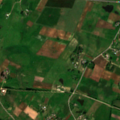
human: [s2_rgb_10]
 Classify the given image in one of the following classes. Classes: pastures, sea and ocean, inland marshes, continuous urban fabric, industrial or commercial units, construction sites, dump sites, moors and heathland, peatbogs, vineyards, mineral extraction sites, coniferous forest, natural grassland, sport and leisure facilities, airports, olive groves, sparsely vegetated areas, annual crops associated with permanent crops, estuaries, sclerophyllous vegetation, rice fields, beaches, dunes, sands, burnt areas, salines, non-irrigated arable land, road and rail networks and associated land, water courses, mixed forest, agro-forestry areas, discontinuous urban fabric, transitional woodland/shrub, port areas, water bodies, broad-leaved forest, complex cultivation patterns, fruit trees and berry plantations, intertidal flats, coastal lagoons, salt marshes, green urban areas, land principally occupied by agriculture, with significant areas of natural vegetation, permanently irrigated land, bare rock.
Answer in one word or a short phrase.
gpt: discontinuous urban fabric, non-irrigated arable land, pastures, complex cultivation patterns